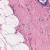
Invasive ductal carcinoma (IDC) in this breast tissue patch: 0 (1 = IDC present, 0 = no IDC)